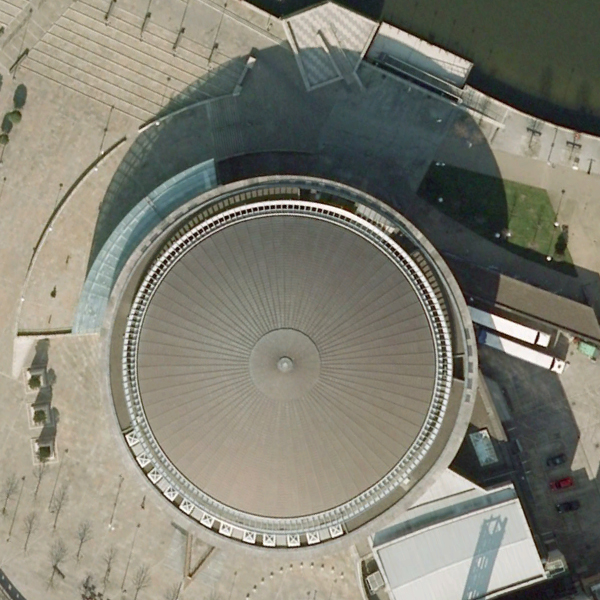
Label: Center